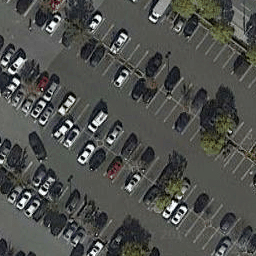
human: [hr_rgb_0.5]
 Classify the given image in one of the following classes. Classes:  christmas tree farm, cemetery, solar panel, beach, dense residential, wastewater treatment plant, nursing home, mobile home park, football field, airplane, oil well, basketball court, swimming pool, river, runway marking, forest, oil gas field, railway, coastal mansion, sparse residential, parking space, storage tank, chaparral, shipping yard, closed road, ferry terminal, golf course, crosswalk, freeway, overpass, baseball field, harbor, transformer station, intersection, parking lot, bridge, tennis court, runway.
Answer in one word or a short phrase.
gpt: parking lot